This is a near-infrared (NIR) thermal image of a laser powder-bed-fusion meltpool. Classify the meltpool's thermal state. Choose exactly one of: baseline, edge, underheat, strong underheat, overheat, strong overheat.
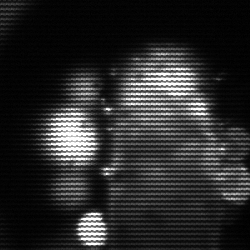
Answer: strong underheat